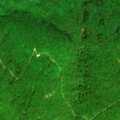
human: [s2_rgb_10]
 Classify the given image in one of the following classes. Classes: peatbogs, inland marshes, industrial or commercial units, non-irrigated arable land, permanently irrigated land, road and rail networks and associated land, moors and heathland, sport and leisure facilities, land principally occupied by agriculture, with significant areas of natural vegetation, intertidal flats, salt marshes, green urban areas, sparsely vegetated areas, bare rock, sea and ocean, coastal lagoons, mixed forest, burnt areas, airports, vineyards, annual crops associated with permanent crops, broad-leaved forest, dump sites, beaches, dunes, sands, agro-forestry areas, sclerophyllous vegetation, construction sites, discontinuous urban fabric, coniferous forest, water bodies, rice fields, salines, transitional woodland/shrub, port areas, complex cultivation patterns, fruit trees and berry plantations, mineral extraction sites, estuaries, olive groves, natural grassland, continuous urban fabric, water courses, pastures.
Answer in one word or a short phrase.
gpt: broad-leaved forest, mixed forest